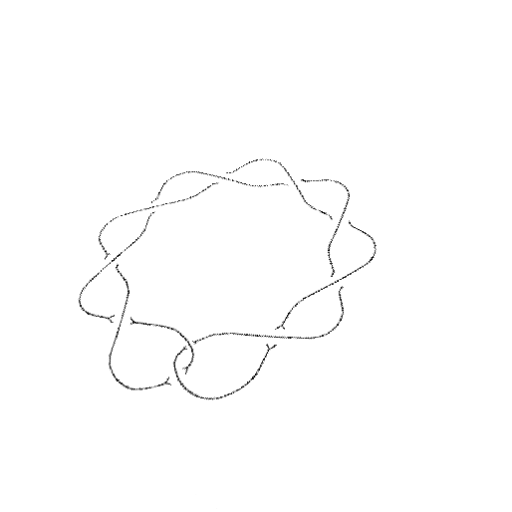
Crossing number: 10